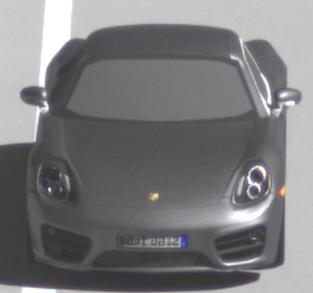
Make: Porsche
Model: Cayman
Detailed model: Cayman (981C)
Model produced from: 2013/03
Model produced until: 2014/04
Doors: 2
Color: gray
Road condition: dry road
Daytime: morning or afternoon
Contrast: high contrast